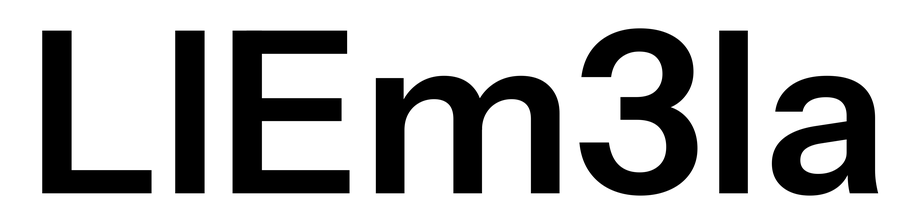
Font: InstrumentSans_SemiBold